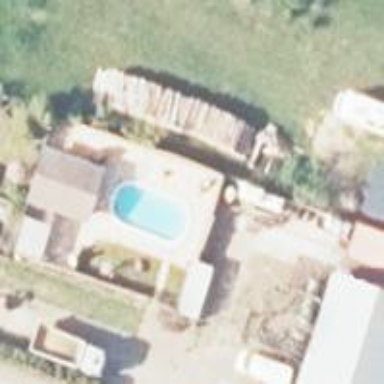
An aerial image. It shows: Swimming pool located in leisure land.